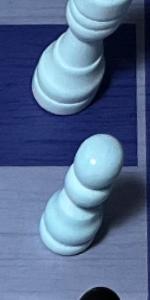
Label: Pawn_White